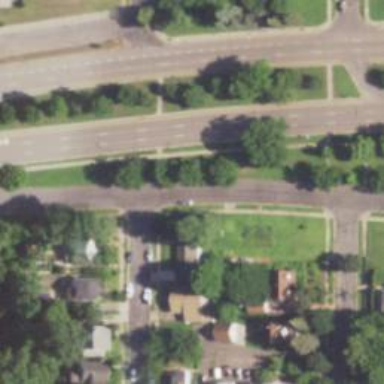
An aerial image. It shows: Residential road with sidewalk on the left.